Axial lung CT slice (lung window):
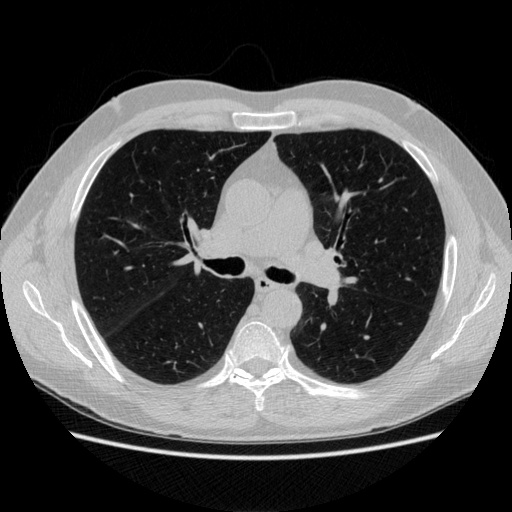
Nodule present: no